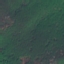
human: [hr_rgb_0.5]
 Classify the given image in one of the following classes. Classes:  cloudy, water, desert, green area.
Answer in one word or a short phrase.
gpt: green area